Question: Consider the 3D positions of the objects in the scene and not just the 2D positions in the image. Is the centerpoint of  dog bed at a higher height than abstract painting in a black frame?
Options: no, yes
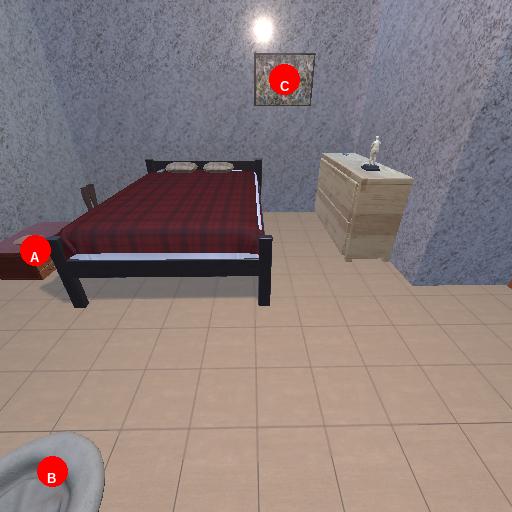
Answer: no